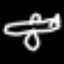
Label: airplane